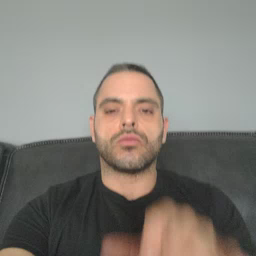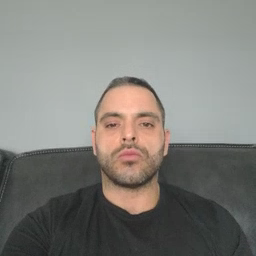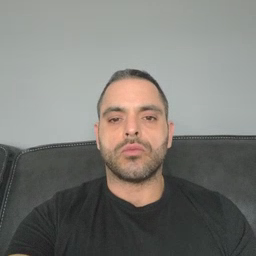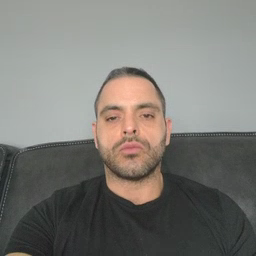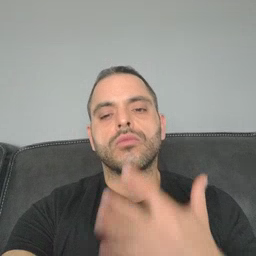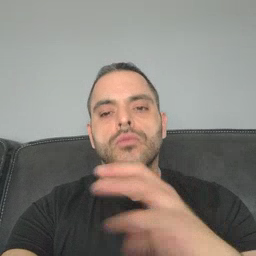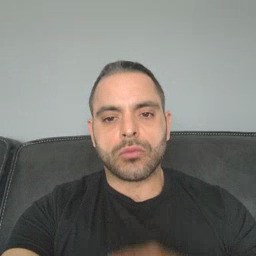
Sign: hot